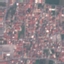
Land use / land cover class: Residential